Question: I am trying to setup a Java project based on the Processing library and my own classes. While I could get a simple project running, I have troubles to get a project running with Processing (core.jar) and my custom classes.
My current setup is as in the screenshot:
'''
src
|--- default.package
| L--- sketch.java
|--- matrix
| L--- custom.java, ...
'''

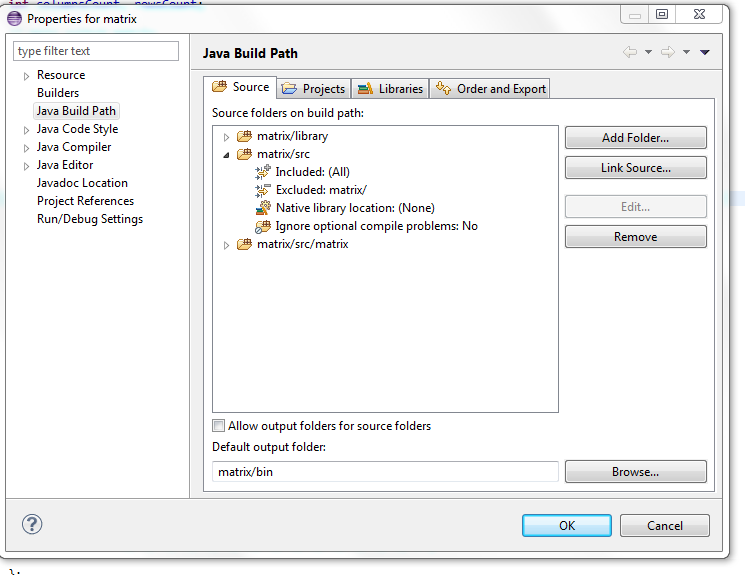
Answer: - - -
It may ask for other dependant jars. Whenever a new project is created its advisable to use maven because a single dependency entry will include all dependant jar files required.